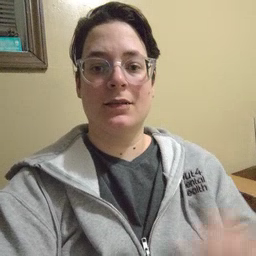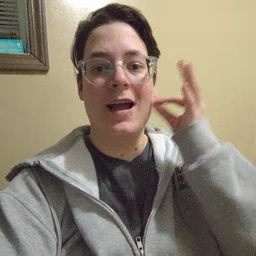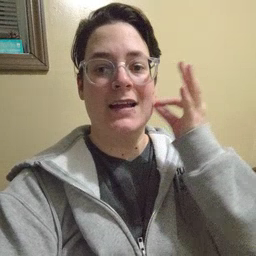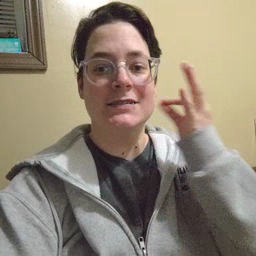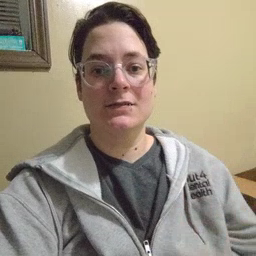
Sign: cat